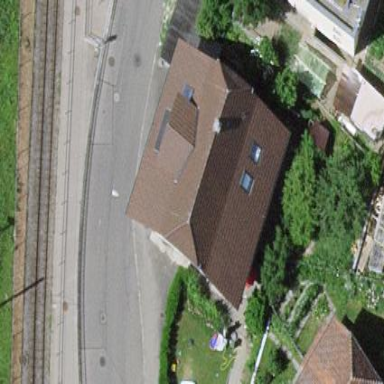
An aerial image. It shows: Residential building with mansard roof.